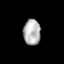
Tissue: lung
Cell type: Myeloid cells
Senescence score: 0.2284
Nuclear area (px): 432
Mean DAPI intensity: 179.773